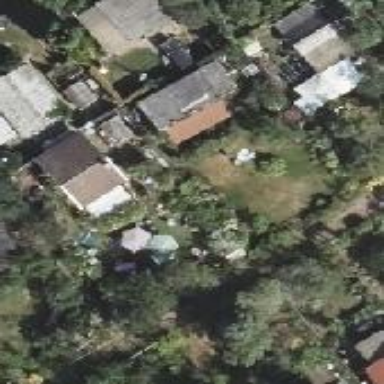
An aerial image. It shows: Plot in the allotments.